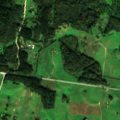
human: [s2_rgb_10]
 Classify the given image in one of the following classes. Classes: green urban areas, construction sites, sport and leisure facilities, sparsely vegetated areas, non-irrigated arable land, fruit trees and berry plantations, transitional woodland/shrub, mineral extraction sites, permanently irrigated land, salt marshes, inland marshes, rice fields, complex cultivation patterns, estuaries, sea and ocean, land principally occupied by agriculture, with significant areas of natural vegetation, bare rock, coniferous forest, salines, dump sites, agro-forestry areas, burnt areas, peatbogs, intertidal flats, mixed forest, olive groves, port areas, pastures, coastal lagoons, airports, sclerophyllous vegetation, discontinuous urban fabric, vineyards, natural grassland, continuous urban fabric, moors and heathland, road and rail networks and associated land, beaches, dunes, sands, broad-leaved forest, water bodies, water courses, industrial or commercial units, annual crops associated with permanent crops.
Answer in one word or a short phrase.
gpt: pastures, complex cultivation patterns, broad-leaved forest, mixed forest